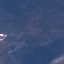
Land use / land cover class: HerbaceousVegetation